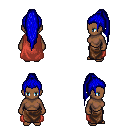
a pixel art fantasy rpg character, female body template, human, dark skin, maroon cape, robe skirt, blue extra-long topknot hairstyle, four views (front, back, left, right), 2x2 character sprite sheet, small pixel art, hard edges, no anti-aliasing